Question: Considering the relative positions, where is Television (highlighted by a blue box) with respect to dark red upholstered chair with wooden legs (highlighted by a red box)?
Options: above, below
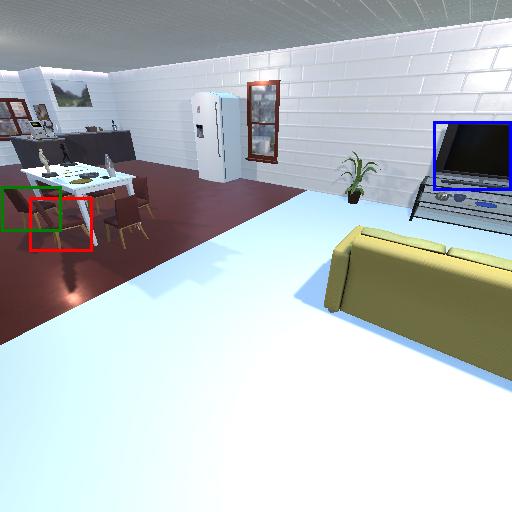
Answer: above